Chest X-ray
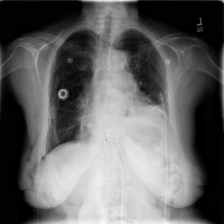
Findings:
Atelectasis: positive
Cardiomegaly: negative
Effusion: negative
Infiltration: negative
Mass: negative
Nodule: negative
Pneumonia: negative
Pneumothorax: positive
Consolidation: negative
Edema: negative
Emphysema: negative
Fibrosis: positive
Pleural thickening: negative
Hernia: negative